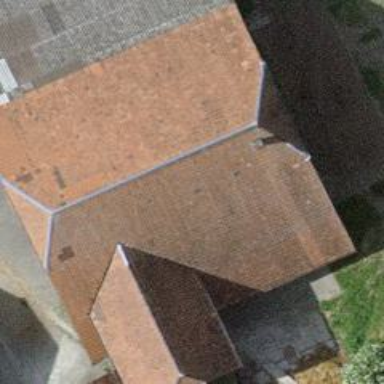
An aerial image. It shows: Barn.